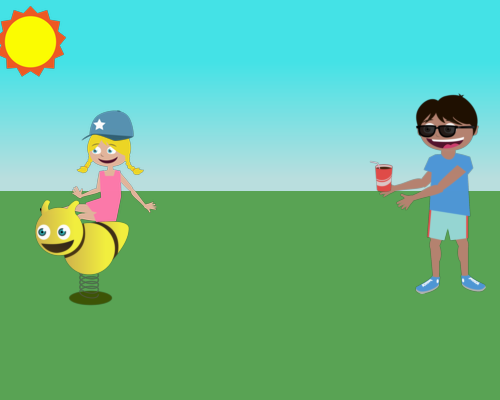
Small sun on left, slightly cut off. Smiling Mike on right, facing left, arms out, shades on, medium drink in right hand, waist at horizon. Big bee on left, facing left, ears below horizon. Medium smiling Jenny sitting on bee, legs to left, unseen, wearing star hat, waist at horizon.